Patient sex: M
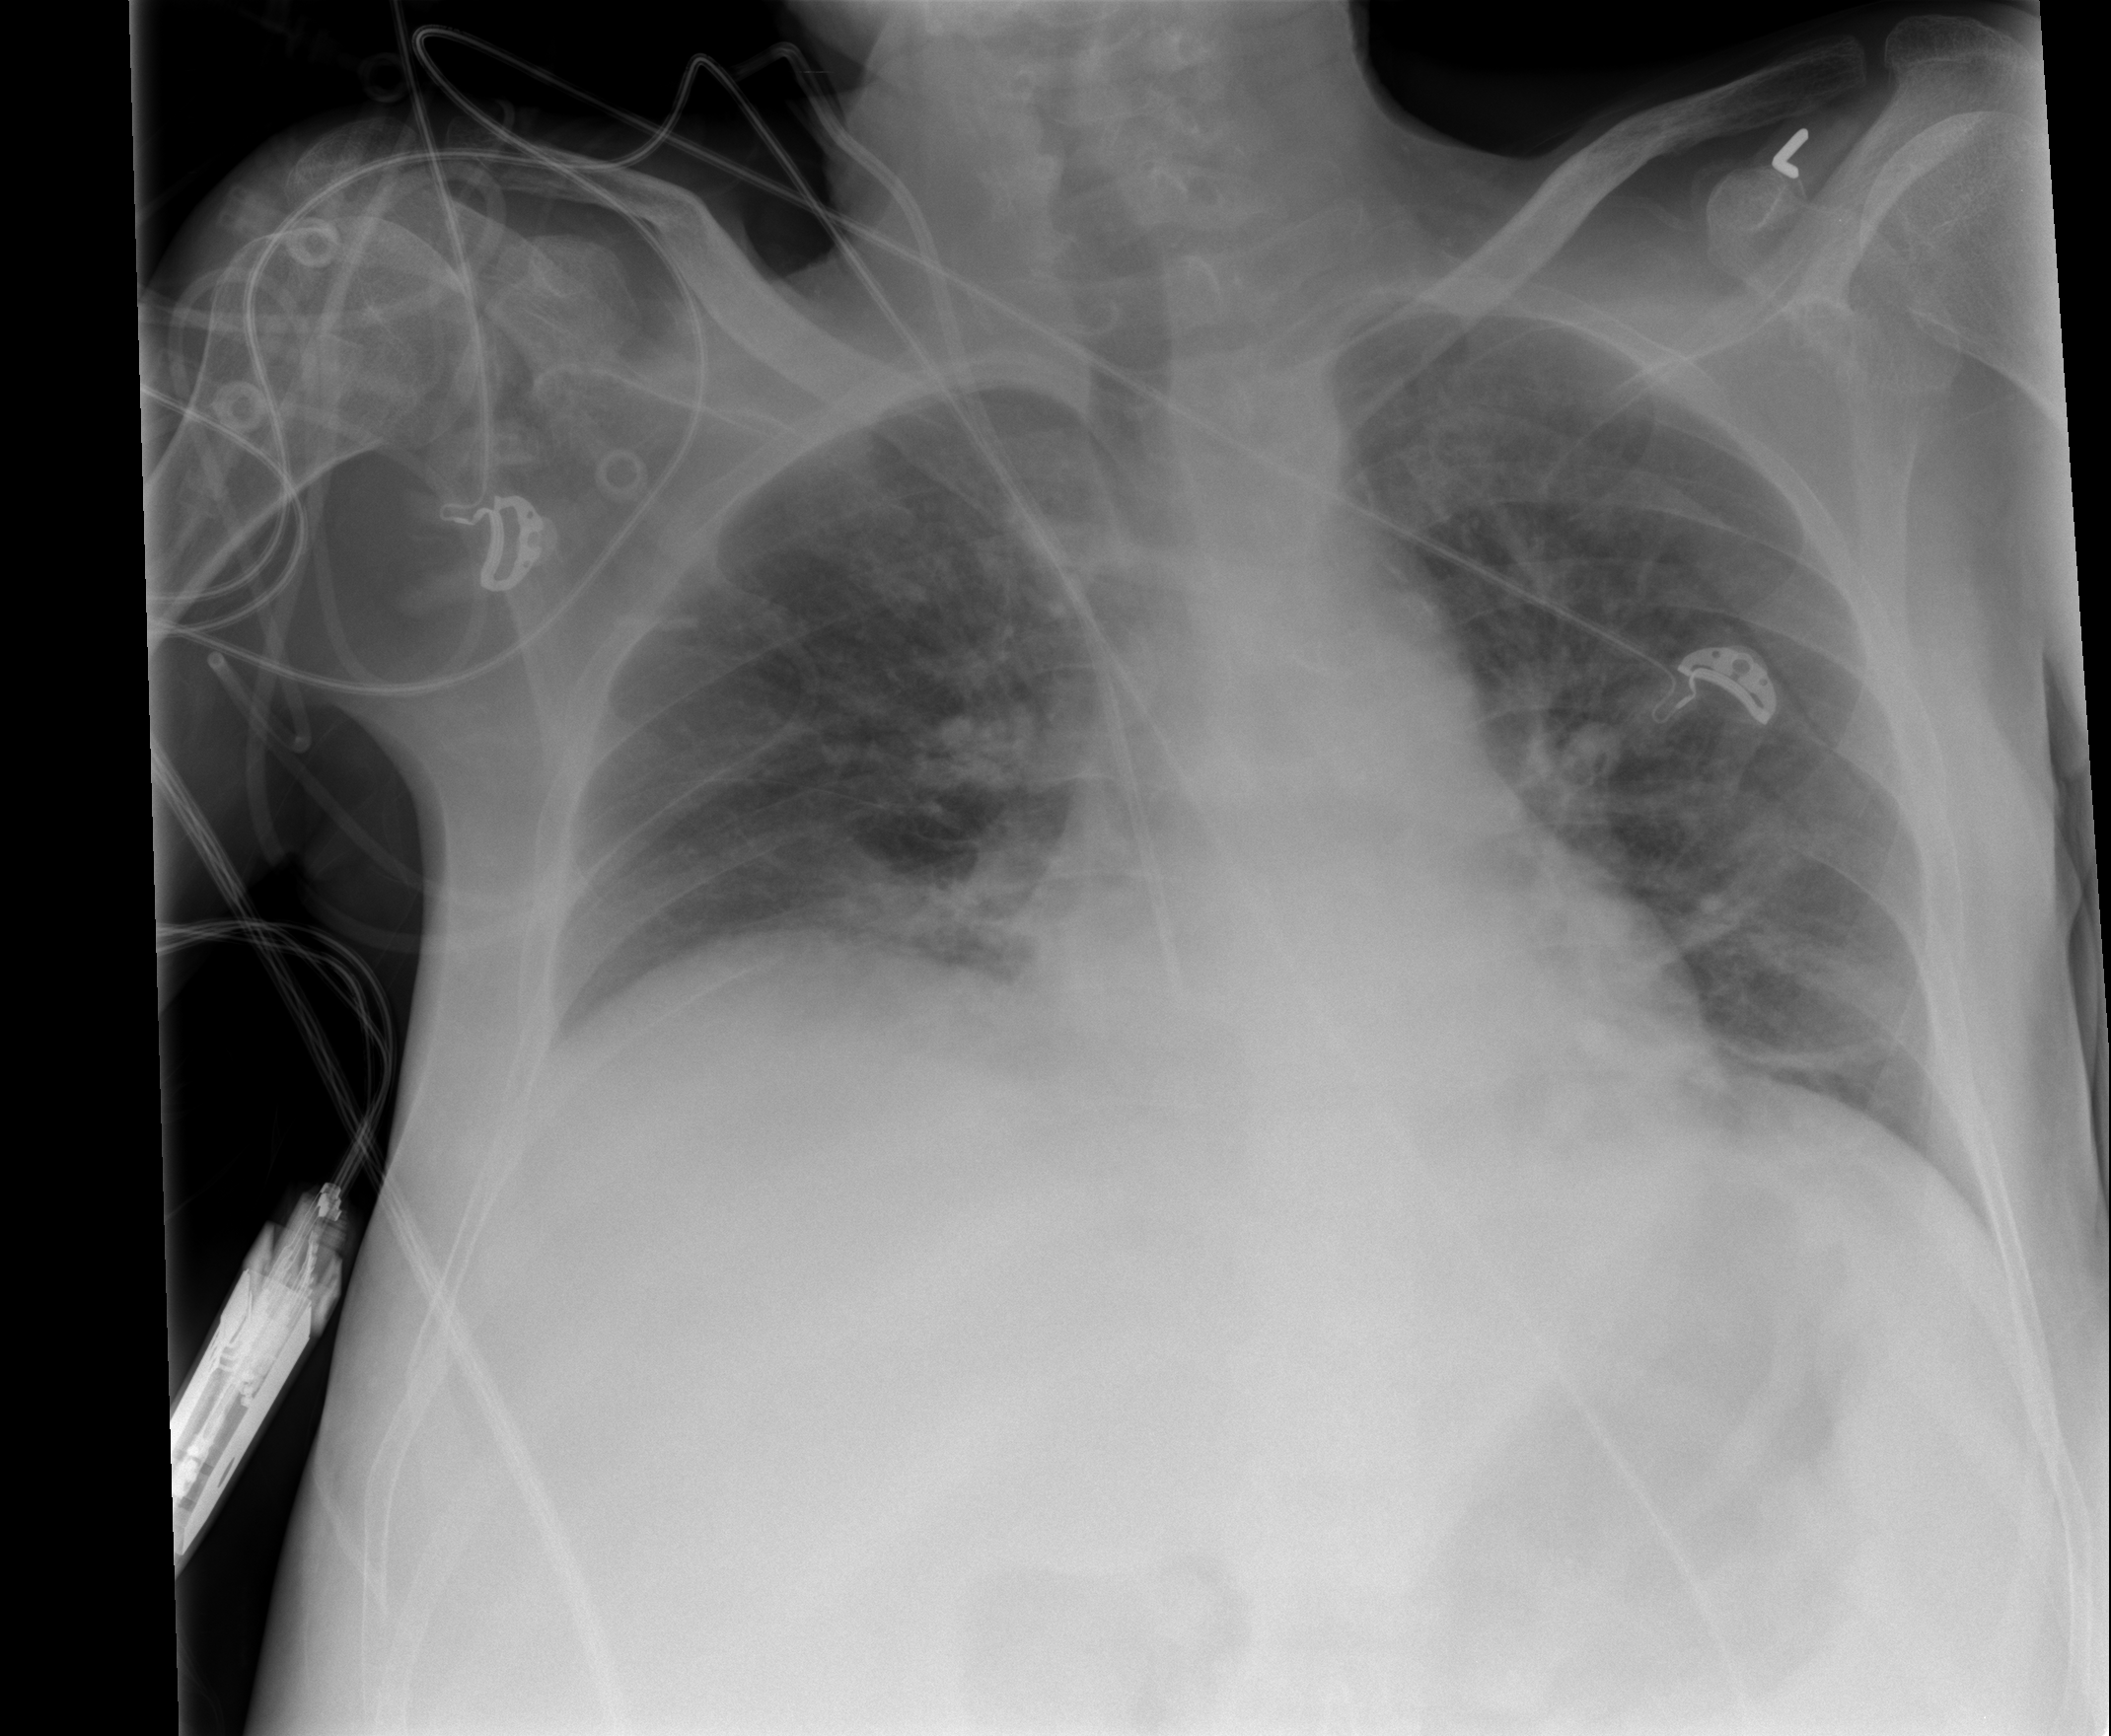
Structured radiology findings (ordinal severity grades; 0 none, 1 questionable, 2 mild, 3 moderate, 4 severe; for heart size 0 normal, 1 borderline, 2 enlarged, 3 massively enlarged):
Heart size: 0
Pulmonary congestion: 2
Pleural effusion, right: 0
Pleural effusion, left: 0
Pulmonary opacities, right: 0
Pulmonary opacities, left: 0
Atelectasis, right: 0
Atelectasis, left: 2